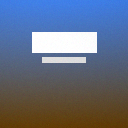
Screen state: on